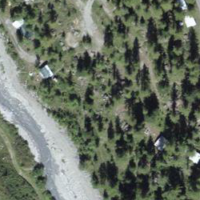
EUNIS habitat code: 31
Species observed at this site:
Melitaea diamina
Lasiommata maera